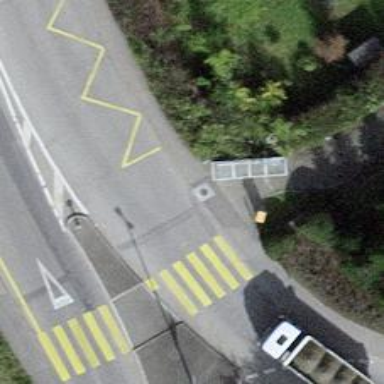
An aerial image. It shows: Asphalt sidewalk along the footway.